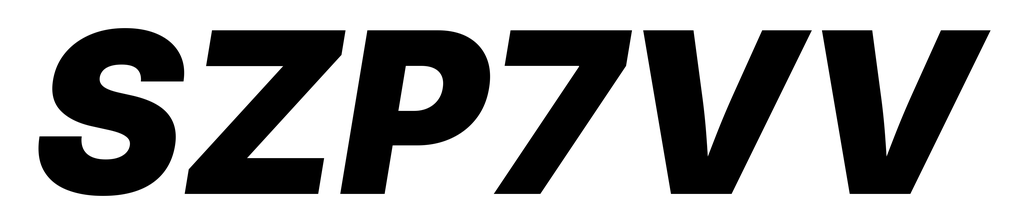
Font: Inter-Italic_Black_Italic